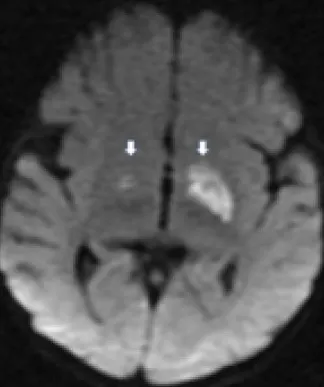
Axial diffusion weighted (DWI) image (A) demonstrates hyperintensity in the globus pallidus bilaterally (thick white arrows) representing cytotoxic edema from a recent infarct.
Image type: radiology (mri)